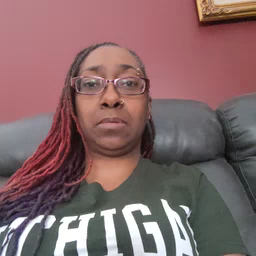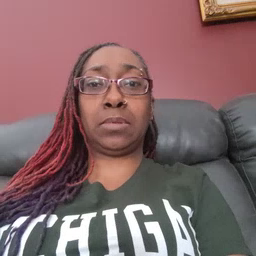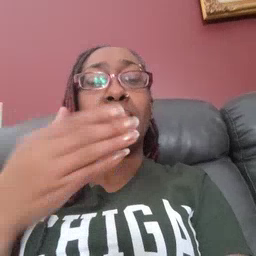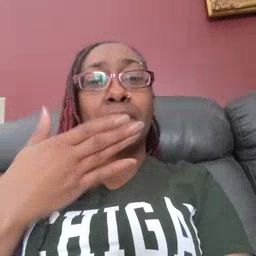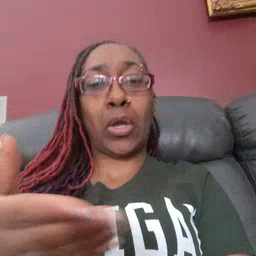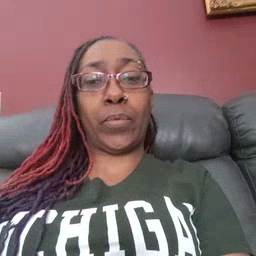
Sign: thankyou